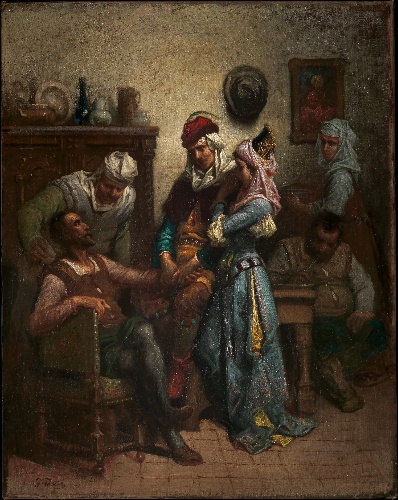
Title: Don Quixote and Sancho Panza Entertained by Basil and Quiteria
Artist: Gustave Doré
Artist bio: French, Strasbourg 1832–1883 Paris
Date: 1863?
Object type: Painting
Classification: Paintings
Medium: Oil on canvas
Dimensions: 36 1/4 x 28 3/4 in. (92.1 x 73 cm)
Department: European Paintings
Credit line: Gift of Mrs. William A. McFadden and Mrs. Giles Whiting, 1928
Accession year: 1928
Repository: Metropolitan Museum of Art, New York, NY
Tags: Men|Women|Interiors|Don Quixote